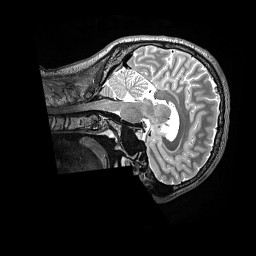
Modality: T2w
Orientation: sagittal
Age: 21
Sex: male
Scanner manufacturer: siemens
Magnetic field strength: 3 T
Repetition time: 3.2 s
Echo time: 0.562 s